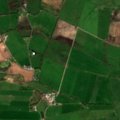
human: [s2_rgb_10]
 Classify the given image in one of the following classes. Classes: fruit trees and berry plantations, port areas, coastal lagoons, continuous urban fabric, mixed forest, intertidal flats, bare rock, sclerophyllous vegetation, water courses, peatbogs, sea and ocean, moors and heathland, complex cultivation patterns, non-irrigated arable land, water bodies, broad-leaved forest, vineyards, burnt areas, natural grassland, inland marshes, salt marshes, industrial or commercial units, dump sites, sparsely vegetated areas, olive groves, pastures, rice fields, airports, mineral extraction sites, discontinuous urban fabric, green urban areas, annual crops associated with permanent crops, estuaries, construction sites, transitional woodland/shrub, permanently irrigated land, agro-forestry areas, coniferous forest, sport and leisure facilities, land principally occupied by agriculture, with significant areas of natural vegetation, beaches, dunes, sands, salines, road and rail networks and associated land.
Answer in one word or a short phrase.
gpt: pastures, complex cultivation patterns